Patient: sex M, age 65
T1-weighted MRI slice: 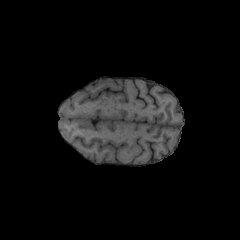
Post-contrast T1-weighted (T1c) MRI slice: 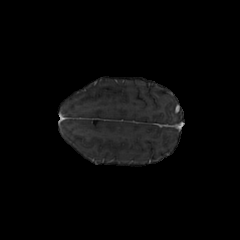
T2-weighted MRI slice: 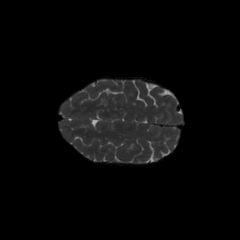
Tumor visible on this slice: no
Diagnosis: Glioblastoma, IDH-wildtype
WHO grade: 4